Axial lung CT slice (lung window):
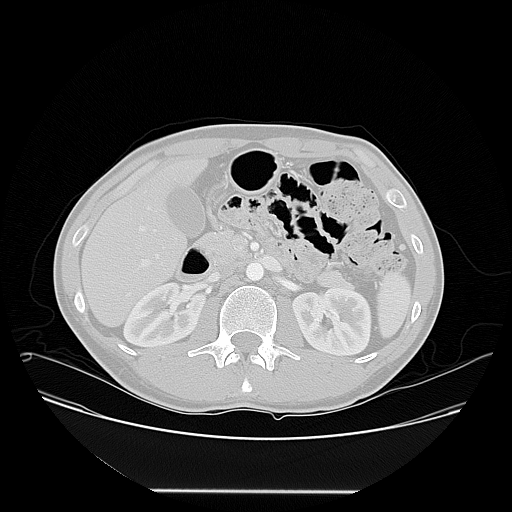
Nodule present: no